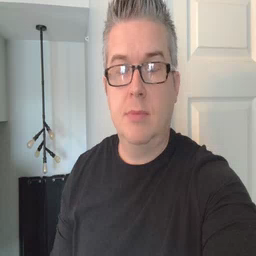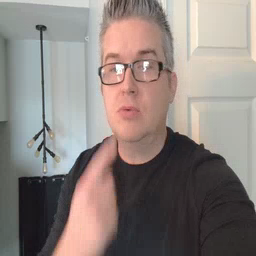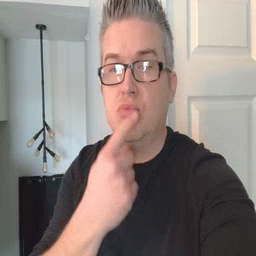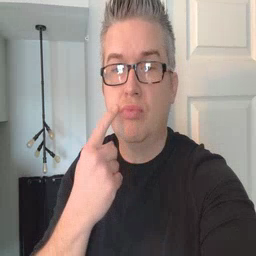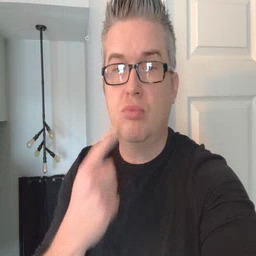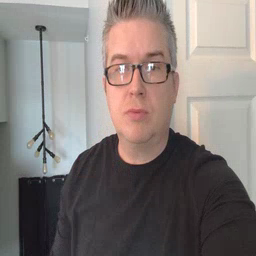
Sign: lips